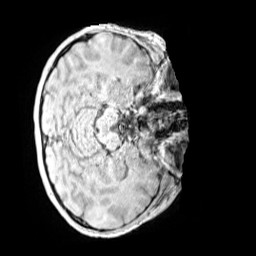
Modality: MP2RAGE
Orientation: axial
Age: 11
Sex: male
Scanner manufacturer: siemens
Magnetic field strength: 3 T
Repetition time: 4 s
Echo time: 0.00299 s